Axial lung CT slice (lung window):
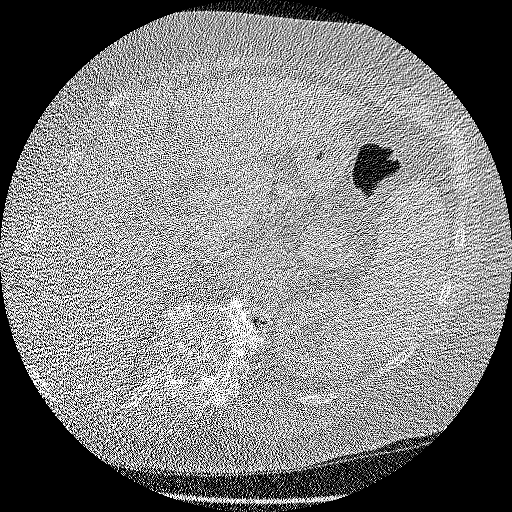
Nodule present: no